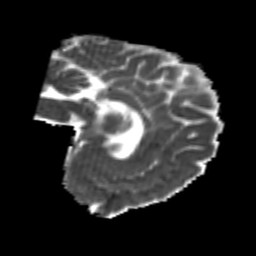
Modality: MD
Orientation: sagittal
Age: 24
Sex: female
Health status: healthy
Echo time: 0.074 s